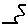
Label: zigzag